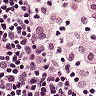
Metastatic tissue present: no